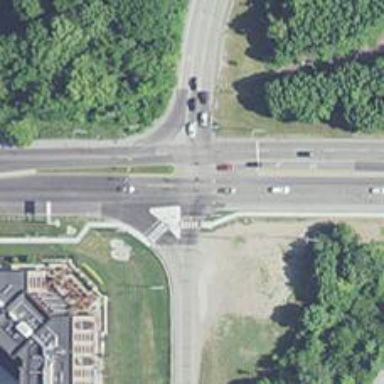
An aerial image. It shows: Onramp to primary link highway.